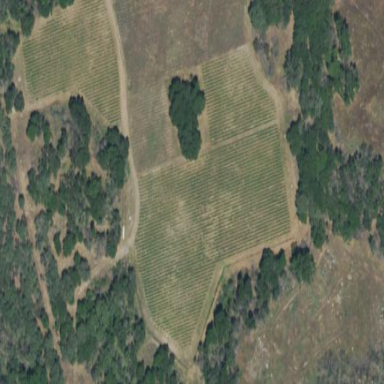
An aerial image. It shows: Vineyard growing wine grapes.